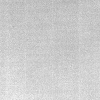
Atmospheric dust classification: dusty